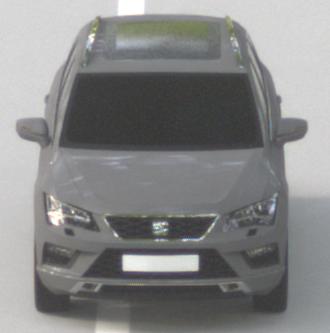
Make: SEAT
Model: Ateca 1.0 TSI Ecomotive
Detailed model: Ateca (5FP)
Model produced from: 2016/08
Model produced until: 2018/08
Doors: 5
Color: gray
Road condition: dry road
Daytime: morning or afternoon
Contrast: low contrast